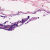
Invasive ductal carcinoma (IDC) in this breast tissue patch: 0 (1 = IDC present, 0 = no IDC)